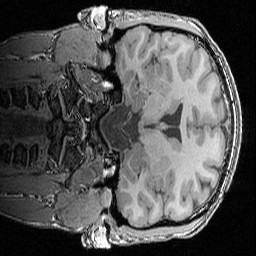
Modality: T1w
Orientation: coronal
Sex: male
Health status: ill
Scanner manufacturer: siemens
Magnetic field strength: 3 T
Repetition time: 1.57 s
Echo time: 0.00342 s